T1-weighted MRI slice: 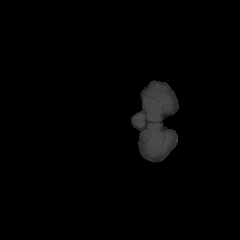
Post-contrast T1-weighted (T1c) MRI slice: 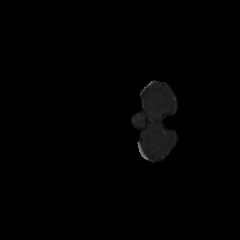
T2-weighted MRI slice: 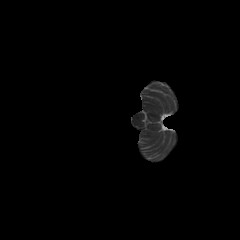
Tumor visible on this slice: no